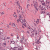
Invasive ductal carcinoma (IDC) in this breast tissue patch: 1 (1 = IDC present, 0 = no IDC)